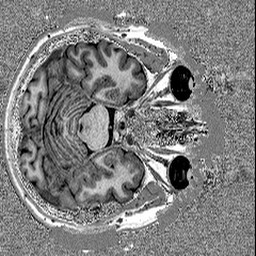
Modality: UNIT1
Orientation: axial
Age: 62
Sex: male
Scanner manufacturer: siemens
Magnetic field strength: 3 T
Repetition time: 5 s
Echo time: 0.00298 s